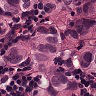
Metastatic tissue present: yes